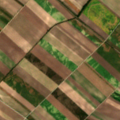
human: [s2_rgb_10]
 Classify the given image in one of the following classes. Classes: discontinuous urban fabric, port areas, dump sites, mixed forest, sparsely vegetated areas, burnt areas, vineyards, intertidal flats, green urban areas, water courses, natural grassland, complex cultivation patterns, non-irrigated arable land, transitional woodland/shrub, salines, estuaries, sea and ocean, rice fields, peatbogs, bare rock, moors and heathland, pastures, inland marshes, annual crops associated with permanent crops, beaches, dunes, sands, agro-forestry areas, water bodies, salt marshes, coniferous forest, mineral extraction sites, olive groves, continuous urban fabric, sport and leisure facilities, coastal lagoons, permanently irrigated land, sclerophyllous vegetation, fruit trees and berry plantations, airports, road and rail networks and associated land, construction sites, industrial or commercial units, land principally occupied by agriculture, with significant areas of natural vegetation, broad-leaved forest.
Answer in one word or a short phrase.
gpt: non-irrigated arable land